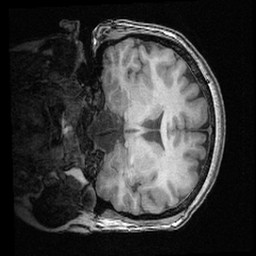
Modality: T1w
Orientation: coronal
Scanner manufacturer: ge
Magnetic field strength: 3 T
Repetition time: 0.008572 s
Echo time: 0.003384 s